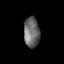
Tissue: skin
Cell type: Epithelial cells
Senescence score: 0.2696
Nuclear area (px): 464
Mean DAPI intensity: 105.942